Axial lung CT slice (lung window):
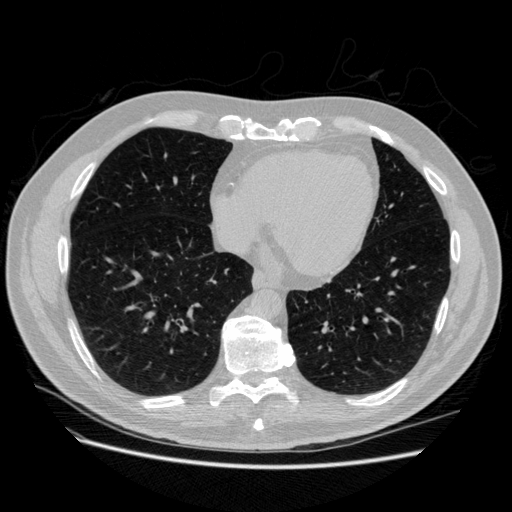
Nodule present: no